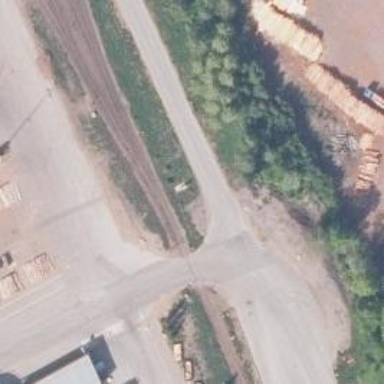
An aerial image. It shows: Rail spur service.